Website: apple
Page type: customer-info-address
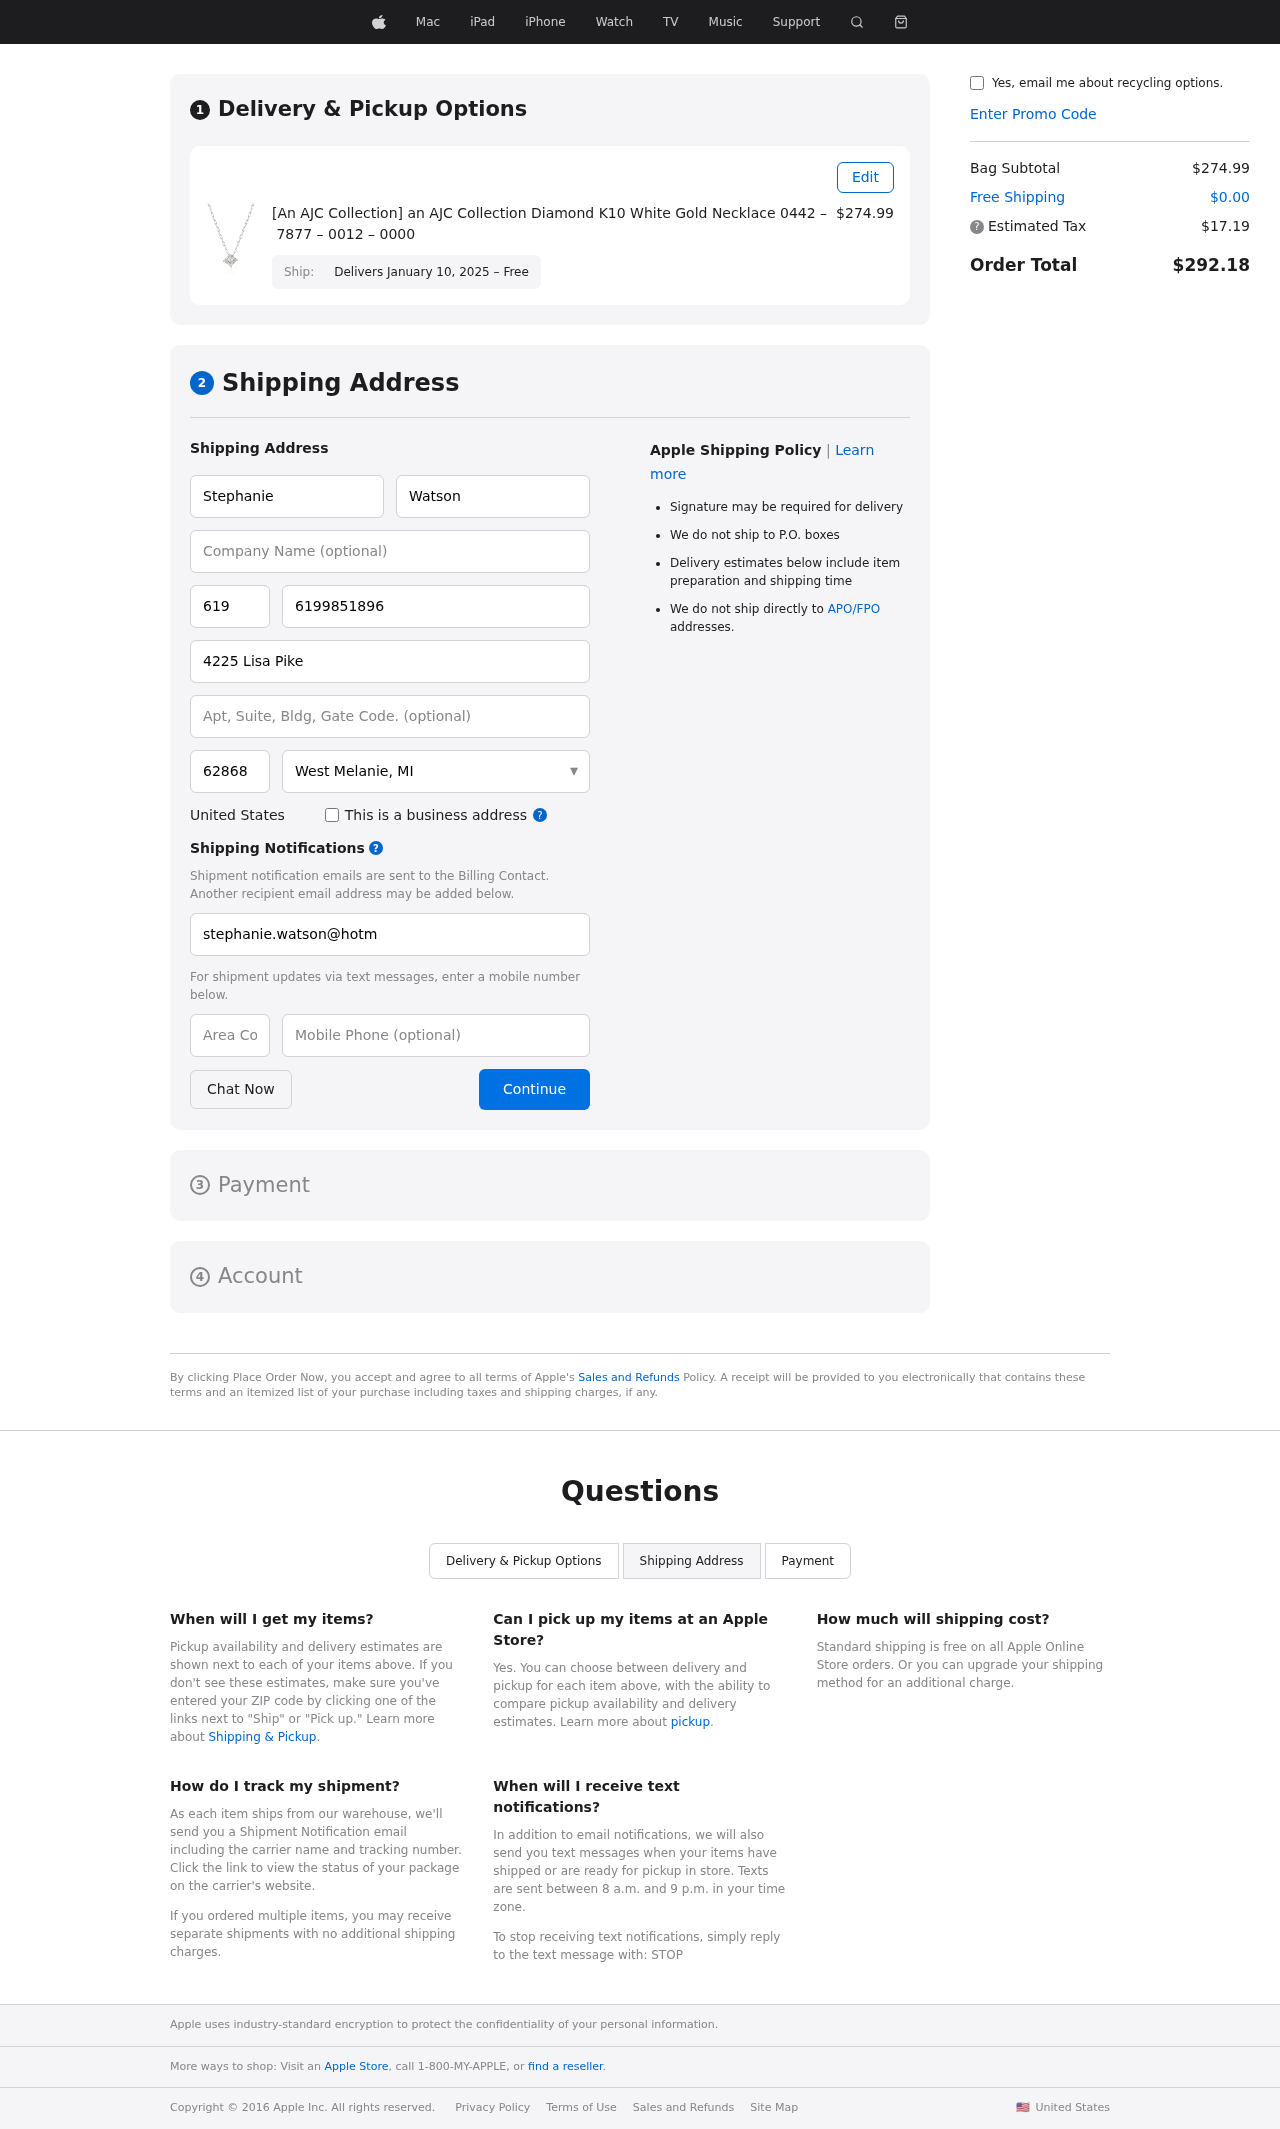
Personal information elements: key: PII_CITY_STATE
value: West Melanie, MI
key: PII_COUNTRY
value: United States
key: PII_EMAIL
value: stephanie.watson@hotmail.com
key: PII_FIRSTNAME
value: Stephanie
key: PII_LASTNAME
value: Watson
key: PII_PHONE
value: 6199851896
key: PII_PHONE_ALT
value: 8442464968
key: PII_PHONE_ALT_AREA
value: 844
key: PII_PHONE_AREA
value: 619
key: PII_POSTCODE
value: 62868
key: PII_STREET
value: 4225 Lisa Pike
Product elements: key: PRODUCT1_NAME
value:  [An AJC Collection] an AJC Collection Diamond K10 White Gold Necklace 0442 – 7877 – 0012 – 0000 
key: PRODUCT1_PRICE
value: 274.99
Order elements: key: ORDER_DELIVERY_DATE
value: Delivers January 10, 2025 – Free
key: ORDER_SUBTOTAL
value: $274.99
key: ORDER_SHIPPING_COST
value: $0.00
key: ORDER_TAX
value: $17.19
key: ORDER_TOTAL
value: $292.18